Question: I am new to D3.js and have a problem with my vertical bar chart. For some reason, the distance between the axis and the bars is way too big when I use rangeRoundBands for scaling.
In the API, it is explained like this:

So the problem seems to be the outerPadding. But setting the outerPadding to zero does not help. However, when I use rangeBands instead, the problem disappears and the bars are positioned correctly, right below the axis. But then I will get these nasty antialiasing effects, so this is not really an option. Here is my code:
'''
var margin = {top: 40, right: 40, bottom: 20, left: 20},
width = 900 - margin.left - margin.right,
height = x - margin.top - margin.bottom;
var x = d3.scale.linear().range([0, width]);
var y = d3.scale.ordinal().rangeRoundBands([0, height], .15, 0);
var xAxis = d3.svg.axis()
.scale(x)
.orient("top");
var xAxis2 = d3.svg.axis()
.scale(x)
.orient("bottom");
var xAxis3 = d3.svg.axis()
.scale(x)
.orient("bottom")
.tickSize(-height, 0, 0)
.tickFormat("");
var svg = d3.select("#plotContainer").append("svg")
.attr("width", width + margin.left + margin.right)
.attr("height", height + margin.top + margin.bottom)
.append("g")
.attr("transform", "translate(" + margin.left + "," + margin.top + ")");
x.domain(d3.extent(data, function(d) {
return d.size;
})).nice();
y.domain(data.map(function(d) {
return d.name;
}));
svg.append("g")
.attr("class", "x axis")
.call(xAxis);
svg.append("g")
.attr("class", "x axis")
.attr("transform", "translate(0," + height + ")")
.call(xAxis2);
svg.append("g")
.attr("class", "grid")
.attr("transform", "translate(0," + height + ")")
.call(xAxis3);
svg.selectAll(".bar")
.data(data)
.enter().append("rect")
.attr("class", function(d) {
return d.size < 0 ? "bar negative" : "bar positive";
})
.attr("x", function(d) {
return x(Math.min(0, d.size));
})
.attr("y", function(d) {
return y(d.name);
})
.attr("width", function(d) {
return Math.abs(x(d.size) - x(0));
})
.attr("height", y.rangeBand())
.append("title")
.text(function(d) {
return "This value is " + d.name;
});
;
svg.selectAll(".bar.positive")
.style("fill", "steelblue")
.on("mouseover", function(d) {
d3.select(this).style("fill", "yellow");
})
.on("mouseout", function(d) {
d3.select(this).style("fill", "steelblue");
});
svg.selectAll(".bar.negative")
.style("fill", "brown")
.on("mouseover", function(d) {
d3.select(this).style("fill", "yellow");
})
.on("mouseout", function(d) {
d3.select(this).style("fill", "brown");
});
svg.selectAll(".axis")
.style("fill", "none")
.style("shape-rendering", "crispEdges")
.style("stroke", "#000")
.style("font", "10px sans-serif");
svg.selectAll(".grid")
.style("fill", "none")
.style("stroke", "lightgrey")
.style("opacity", "0.7");
svg.selectAll(".grid.path")
.style("stroke-width", "0");
'''
EDIT:
Please take a look at this fiddle:
<URL>
My problem is reproducible there. You cannot alter the outerPadding with rangeRoundBands, whereas rangeBands behaves normal.
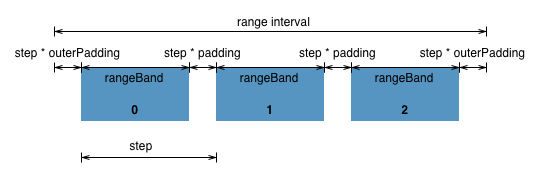
Answer: this is a consequence of the math. To work around, use 'rangeBands' to lay out the bars, and use <URL> in CSS to align them to pixel boundaries.
---
Because the 'rangeRoundBands' function must distribute the bars evenly throughout the provided pixel range it must also provide an integer 'rangeBand', it uses 'Math.floor' to chop off the fractional bit of each successive bar.
The reason this extra outer padding compounds with longer datasets is because all those fractional pixels have to end up . The author of this function chose to evenly split them between the beginning and the end of the range.
Because the fraction pixel of each rounded bar is on the interval '(0, 1)', the extra pixels glommed onto each end will span about 1/4 of the data bar count. With 10 bars, 2-3 extra pixels would never be noticed, but if you have 100 or more, the extra 25+ pixels become much more noticeable.
One possible solution that appears to work in Chrome for 'svg:rect': use 'rangeBands' to lay out, but then apply <URL> as a CSS style to your bar paths/rects.
This then leaves the onus on the SVG renderer to nudge each bar to a pixel boundary, but they are more evenly spaced overall, with occasional variance in the spacing to account for the error over the whole chart.
Personally, I use 'shape-rendering: optimizeSpeed' and let the rendering agent make whatever tradeoffs it must to quickly render the (potentially fractional) bar positions.